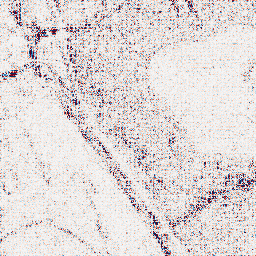
Category: wavelet
Decomposition family: wavelet_dwt
Decomposition parameters: wavelet: db8
level: 1
Upsampling method: sinc_blackman
Upsampling parameters: scale: 4
kernel_size: 8
Upsampling scale: 4